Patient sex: M
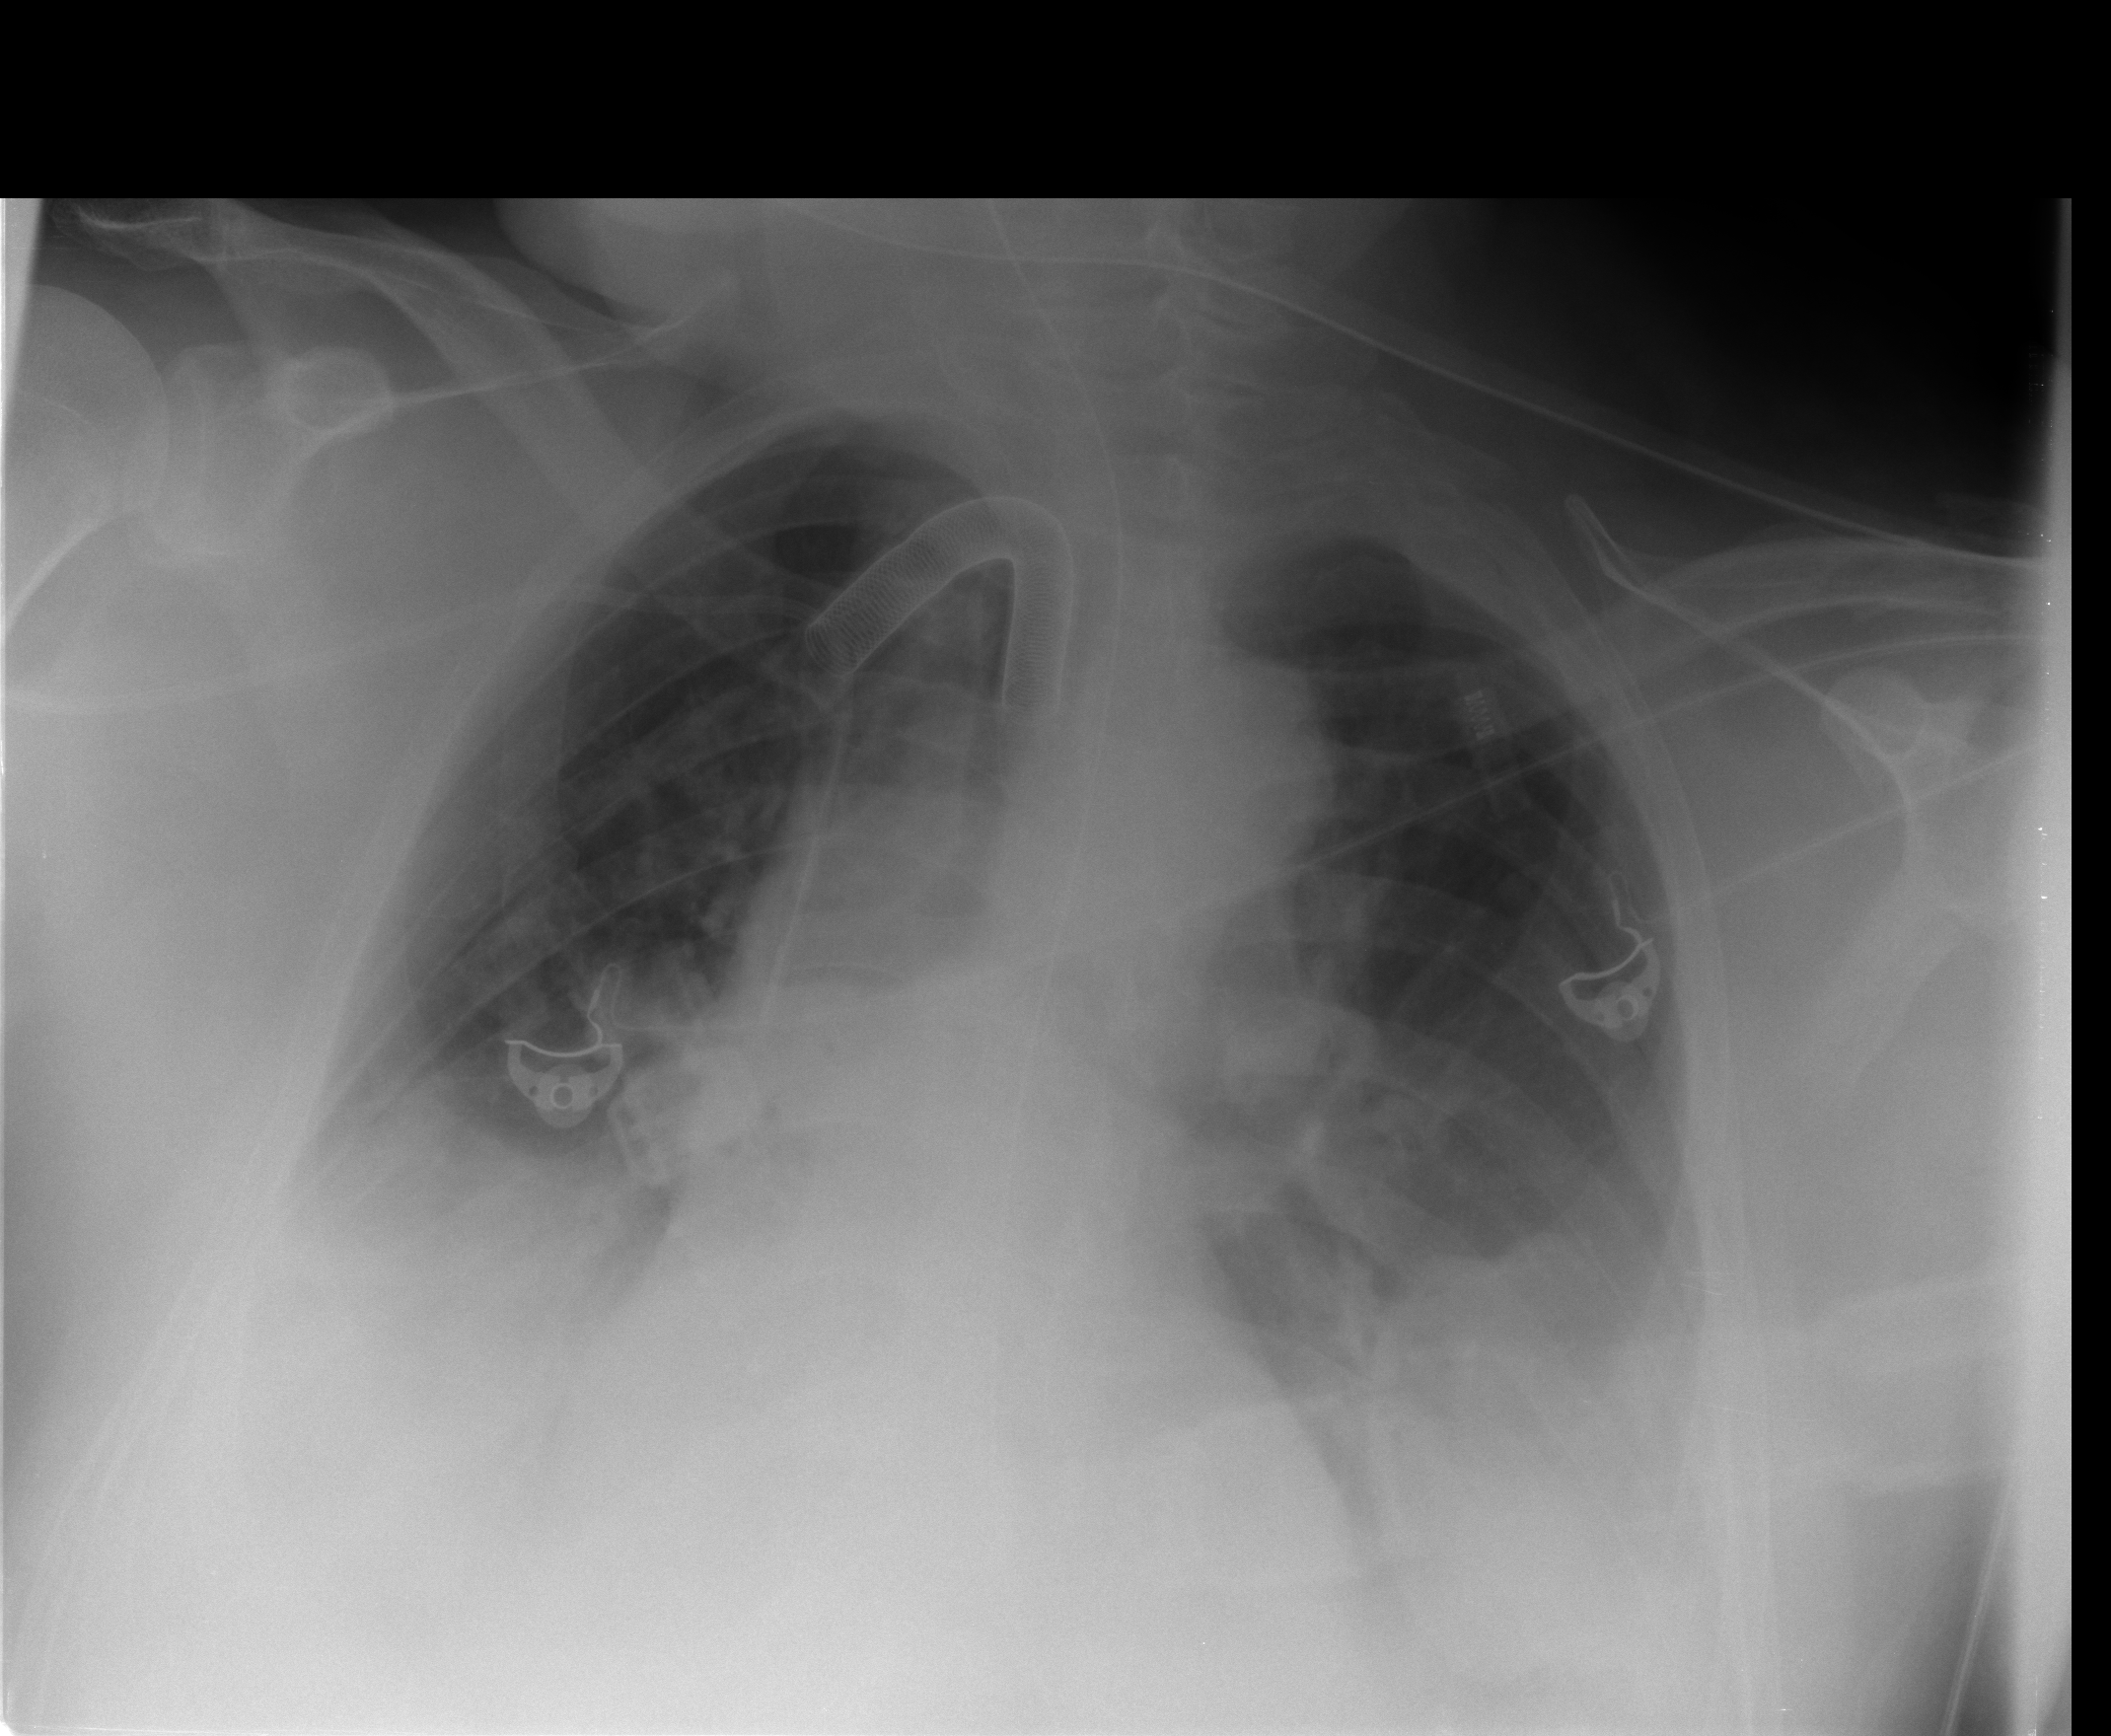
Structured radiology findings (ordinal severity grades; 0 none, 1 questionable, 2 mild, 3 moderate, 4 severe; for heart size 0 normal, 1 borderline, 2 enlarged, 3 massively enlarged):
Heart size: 1
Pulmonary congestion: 2
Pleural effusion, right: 2
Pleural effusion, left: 3
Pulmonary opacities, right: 0
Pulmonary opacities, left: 0
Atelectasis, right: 3
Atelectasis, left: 3